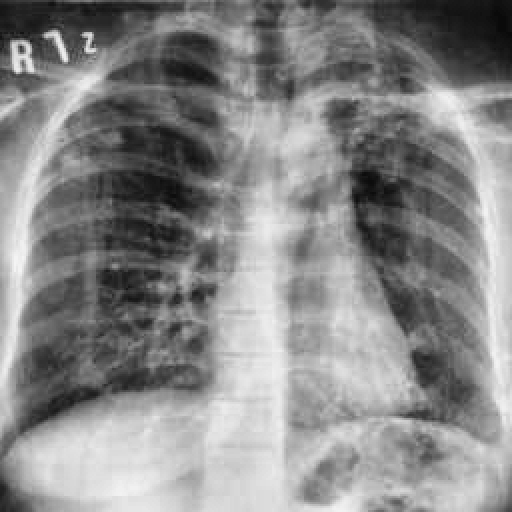
Finding: TUBERCULOSIS